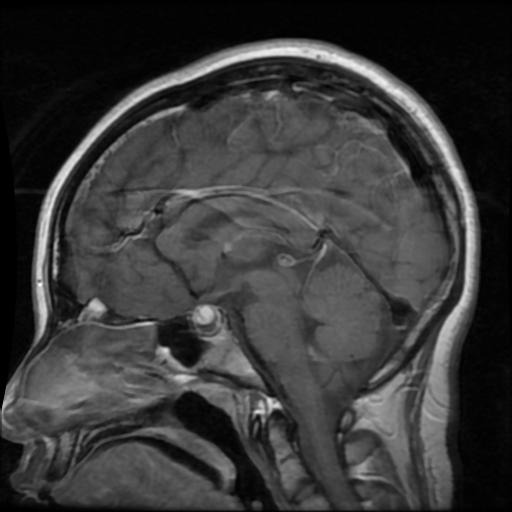
Label: pituitary